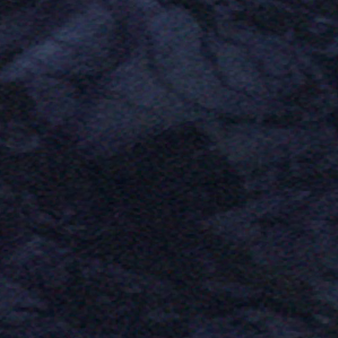
Label: other